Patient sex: F
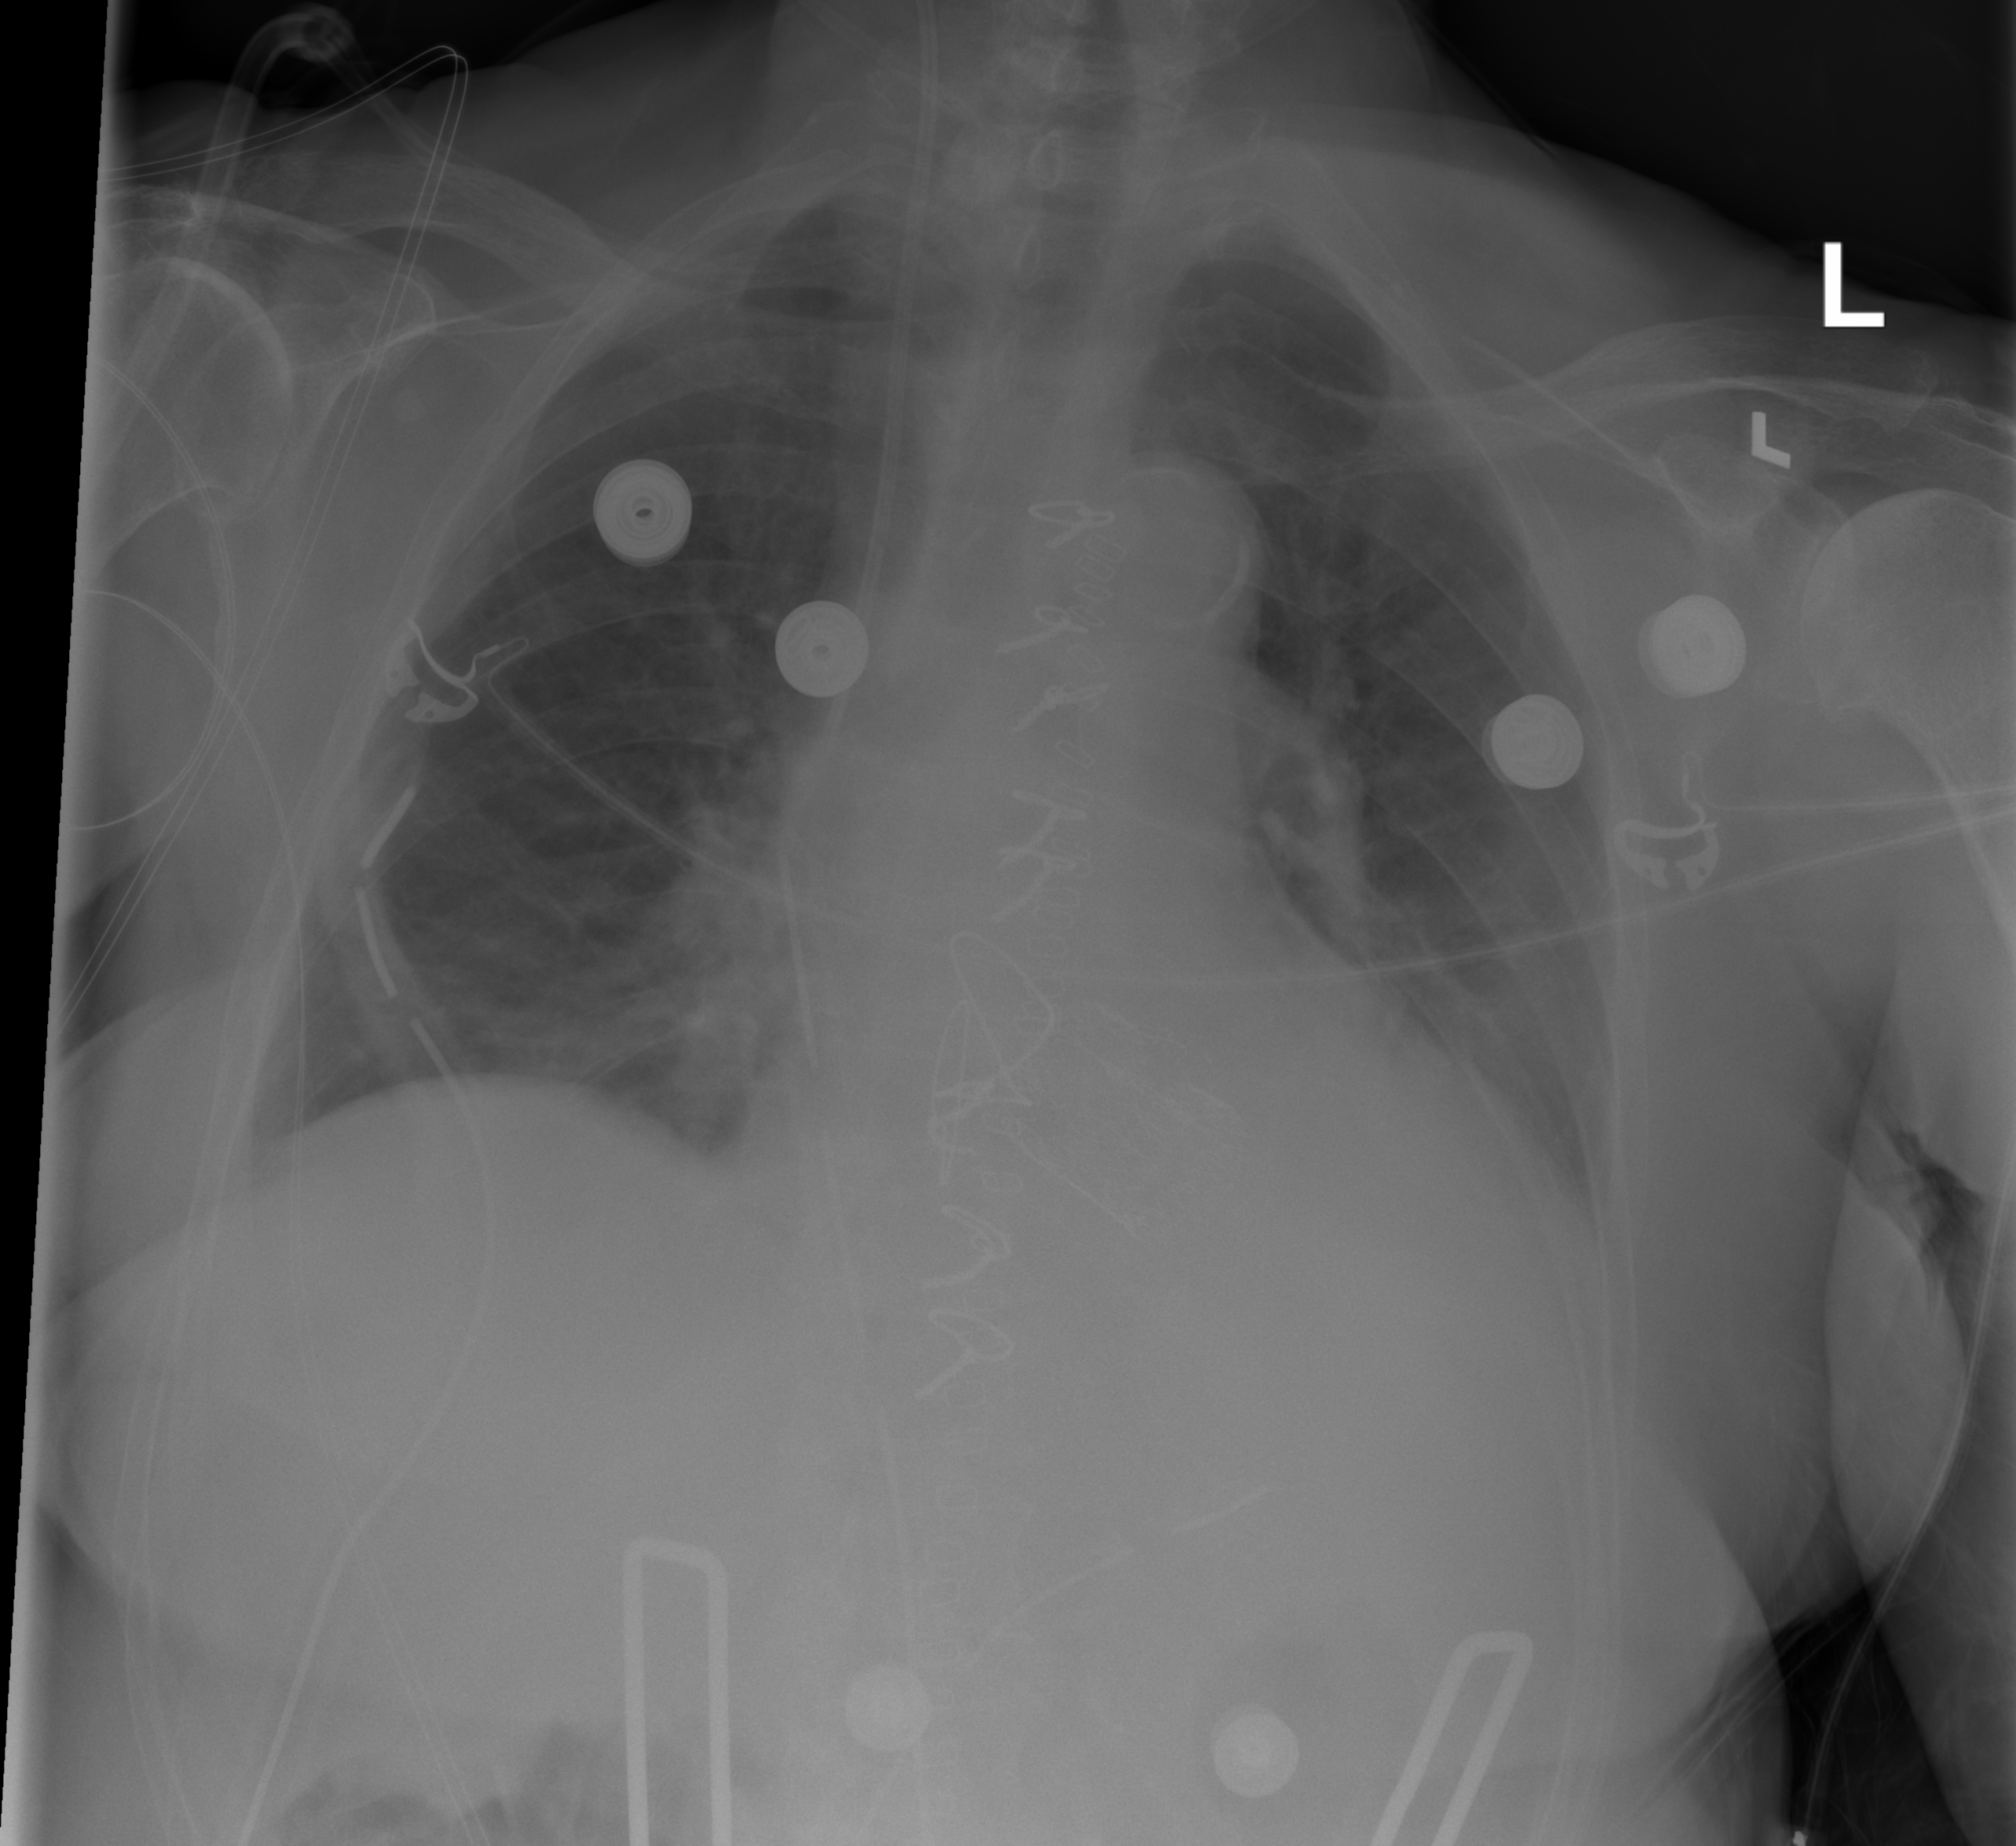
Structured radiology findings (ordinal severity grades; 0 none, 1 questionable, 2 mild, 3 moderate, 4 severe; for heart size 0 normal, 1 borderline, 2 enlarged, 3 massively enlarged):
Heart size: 2
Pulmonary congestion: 1
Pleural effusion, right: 0
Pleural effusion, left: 2
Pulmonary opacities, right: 0
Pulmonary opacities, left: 0
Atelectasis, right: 0
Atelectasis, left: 2